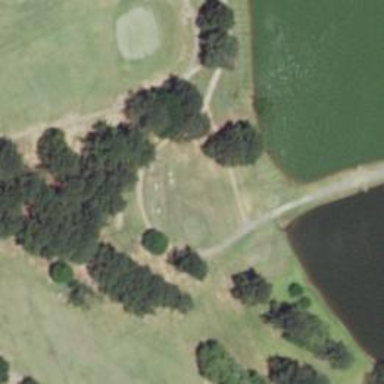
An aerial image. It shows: Golf tee on grassy land.